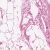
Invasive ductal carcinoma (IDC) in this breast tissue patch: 0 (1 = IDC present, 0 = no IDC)